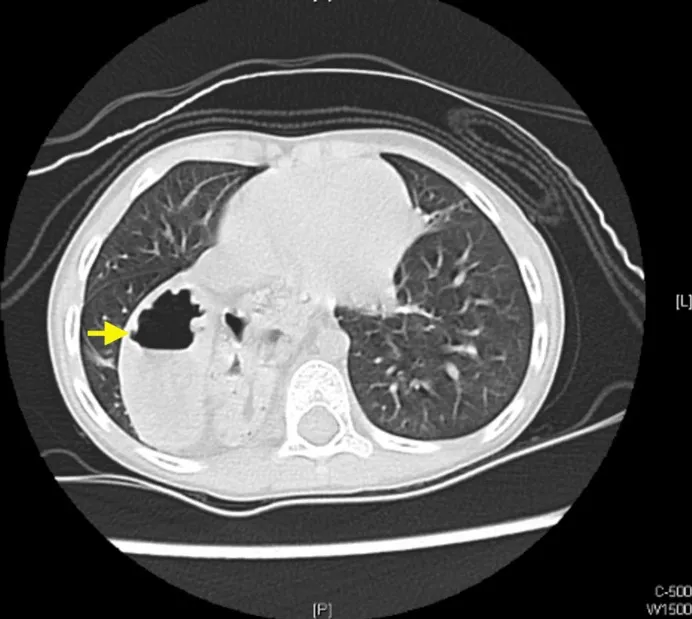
CT chest showed right posterior medial diaphragmatic defect with small bowel and stomach seen herniating into the chest (right diaphragmatic hernia).
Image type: radiology (ct)